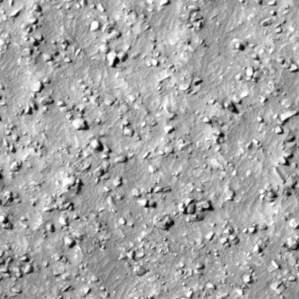
Label: non_frost